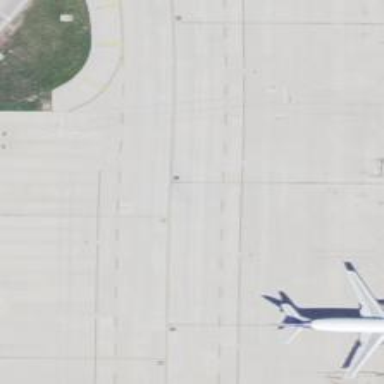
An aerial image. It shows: View of taxiway at the airport.